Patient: sex M, age 75
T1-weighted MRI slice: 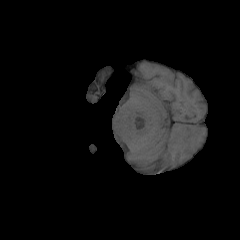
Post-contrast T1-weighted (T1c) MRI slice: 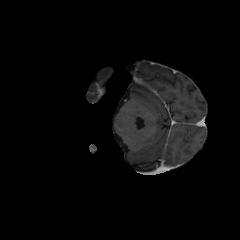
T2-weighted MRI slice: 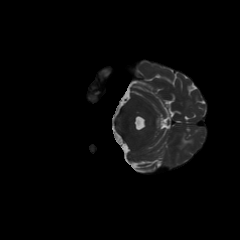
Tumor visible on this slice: yes
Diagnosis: Glioblastoma, IDH-wildtype
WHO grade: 4